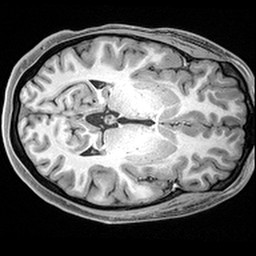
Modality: T1w
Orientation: axial
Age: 20
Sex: female
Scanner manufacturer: siemens
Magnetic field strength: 3 T
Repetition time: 2.4 s
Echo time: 0.0022 s